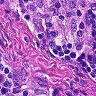
Metastatic tissue present: no